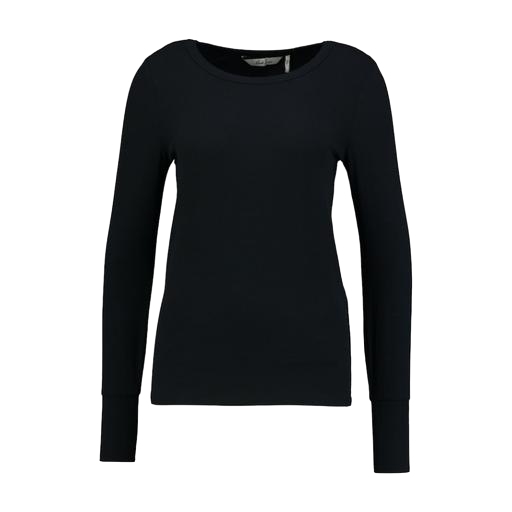
black women's perry thermal long sleeve top, longsleeve t-shirt, long-sleeve top, white background